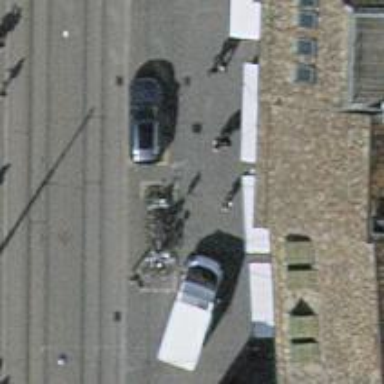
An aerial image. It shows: Bicycle parking area with stands available.